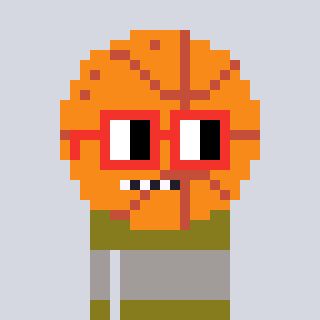
a pixel art character with square red glasses, a basketball-shaped head and a gunk-colored body on a cool background